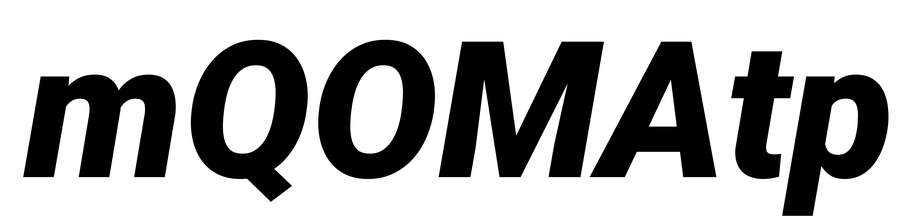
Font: Roboto-Italic_Black_Italic